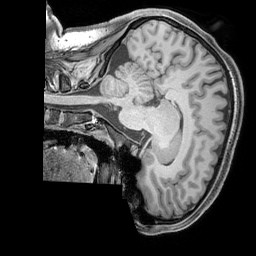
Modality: T1w
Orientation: sagittal
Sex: female
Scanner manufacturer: siemens
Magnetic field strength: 3 T
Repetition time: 2.3 s
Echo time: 0.00226 s